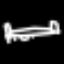
Label: bed